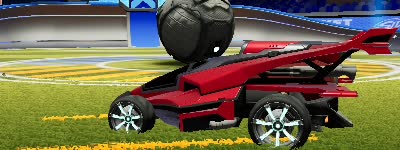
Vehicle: aftershock